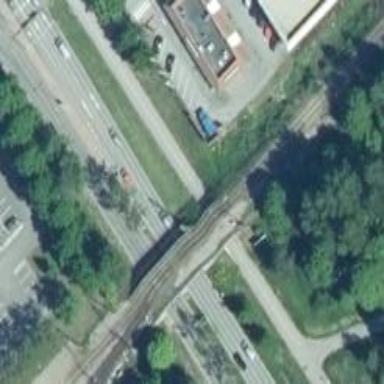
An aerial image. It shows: Bridge over railway with continuous electrified contact line.